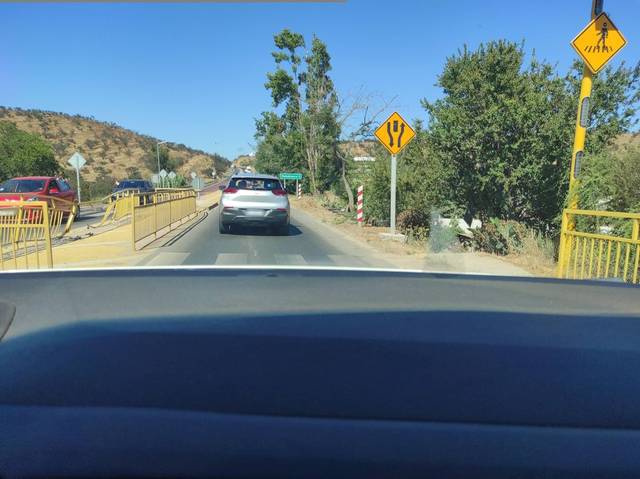
Region: Chile
Coordinates: -33.037, -71.303